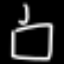
Label: square